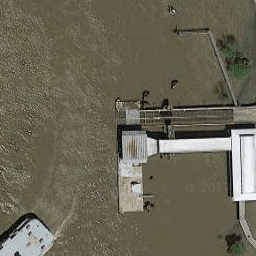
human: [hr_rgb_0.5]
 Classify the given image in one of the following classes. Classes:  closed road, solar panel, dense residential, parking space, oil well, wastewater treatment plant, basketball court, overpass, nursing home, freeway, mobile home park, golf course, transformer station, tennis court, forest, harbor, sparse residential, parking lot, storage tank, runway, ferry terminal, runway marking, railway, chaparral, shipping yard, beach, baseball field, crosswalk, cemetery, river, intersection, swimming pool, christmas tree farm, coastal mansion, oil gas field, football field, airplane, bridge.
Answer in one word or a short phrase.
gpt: ferry terminal